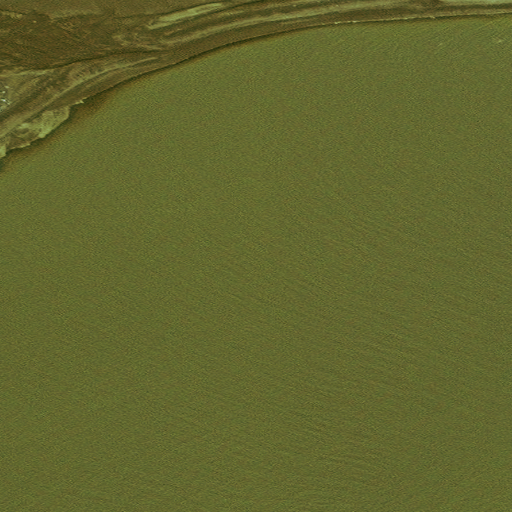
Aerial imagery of cape in Alaska named Strogonof Point containing only unknown